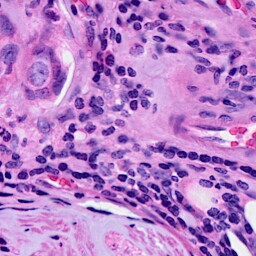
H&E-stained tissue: Breast